Question: I am trying to implement the following code to map a database to a POCO that has slightly different Property names then the corresponding columns, and a slightly different class name than the table name.

<URL>
The problem is there is no method called MapSingleType. I have the following two methods available:
'''
public EntityTypeConfiguration<TEntityType> Map<TDerived>(Action<EntityMappingConfiguration<TDerived>> derivedTypeMapConfigurationAction) where TDerived : class, TEntityType;
public EntityTypeConfiguration<TEntityType> Map(Action<EntityMappingConfiguration<TEntityType>> entityMappingConfigurationAction);
'''
However, I can't find any examples of how to use them and I'm hoping to find the MapSingleType method since that works perfect for the very large number of columns I have to map.
I have downloaded CTP4 <URL>
And I am using EF 4.0.3
Here is the code I have so far:
'''
using System;
using System.Collections.Generic;
using System.Linq;
using System.Web;
using System.Data.Entity;
using System.ComponentModel.DataAnnotations;
using PlayingWithEF.DAL.CLS.Classes;
using System.Data.Entity.ModelConfiguration;
namespace PlayingWithEF.DAL.CLS.Context
{
public class CLSContext : DbContext
{
public DbSet<Listing> Listings { get; set; }
protected override void OnModelCreating(DbModelBuilder modelBuilder)
{
modelBuilder.Entity<Listing>().Map(...?)
}
}
}
'''
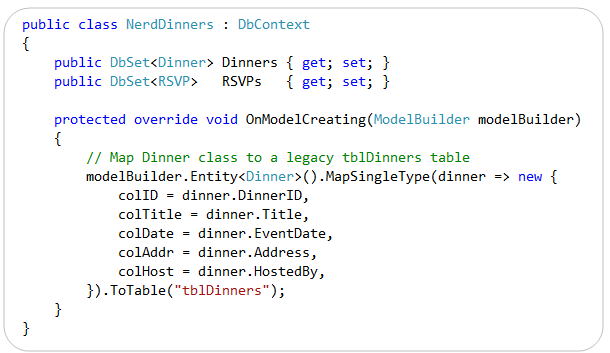
Answer: You're going to have to map each property individually:
'''
modelBuilder.Entity<Listing>()
.Property(l => l.YourProperty)
.HasColumnName("PropertyName");
modelBuilder.Entity<Listing>()
.ToTable("TableName");
'''